Question: I am using TTTAttributedLabel (<URL>. Here I'm correctly getting the label with some clickable text.
I need to display my text like the username in above image(ie. without underline).How could I do that?
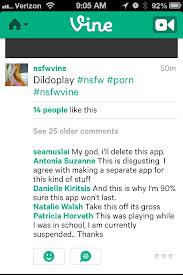
Answer: Try this code (sorry for formatting, written on phone...)
'''
NSDictionary *linkAttributes = @{[NSNumber numberWithInt:kCTUnderlineStyleNone] : (id)kCTUnderlineStyleAttributeName};
self.label.linkAttributes = linkAttributes;
'''